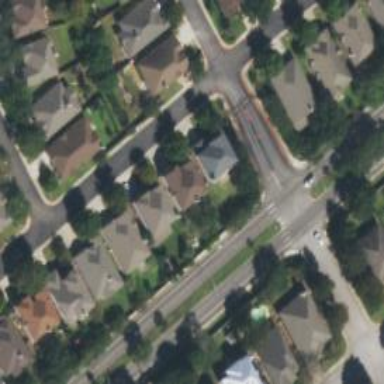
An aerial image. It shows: Residential road with asphalt surface.